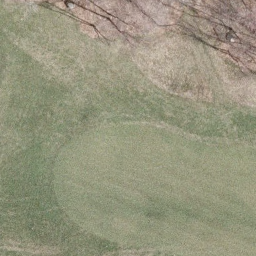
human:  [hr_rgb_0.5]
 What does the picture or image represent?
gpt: golf course